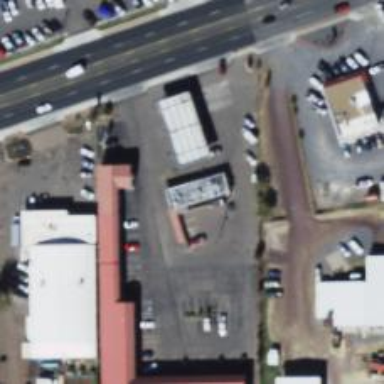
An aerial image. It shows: Convenience shop.